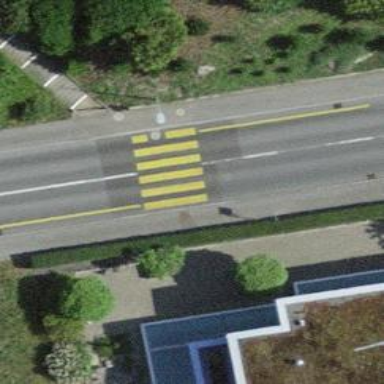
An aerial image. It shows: Kerb barrier.